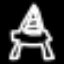
Label: The Eiffel Tower